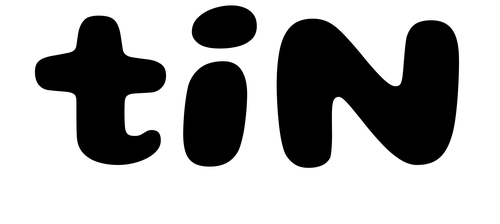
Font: Gluten_Bold